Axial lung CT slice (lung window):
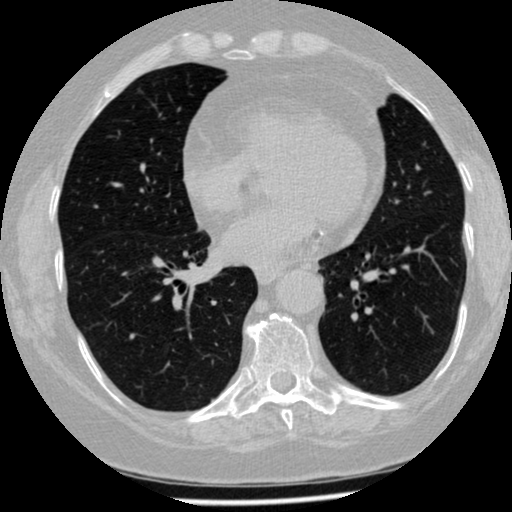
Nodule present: no